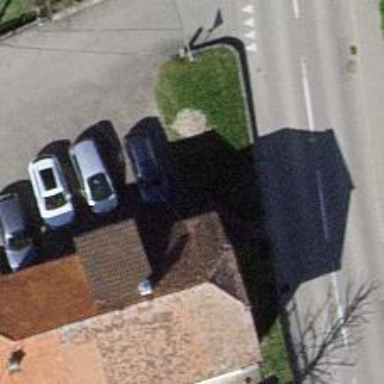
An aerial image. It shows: Post box.